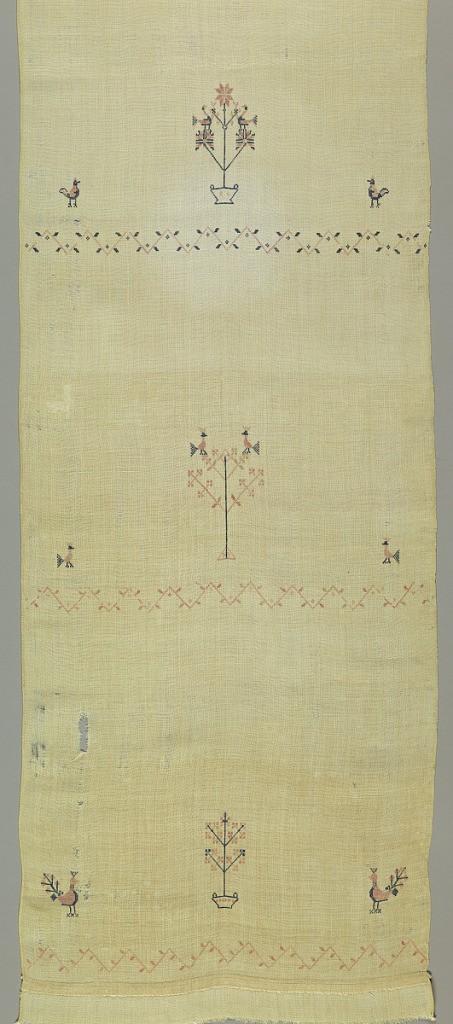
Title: Towel cover
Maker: Elizabeth Witmer
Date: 1847
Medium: cotton on linen Technique: embroidered
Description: Towel cover ornamented with name and date, birds, crowns, trees and four cross borders in zigzag design. Worked in cross stitch, fringe at upper and lower edges.